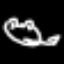
Label: frog